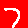
Digit: 7